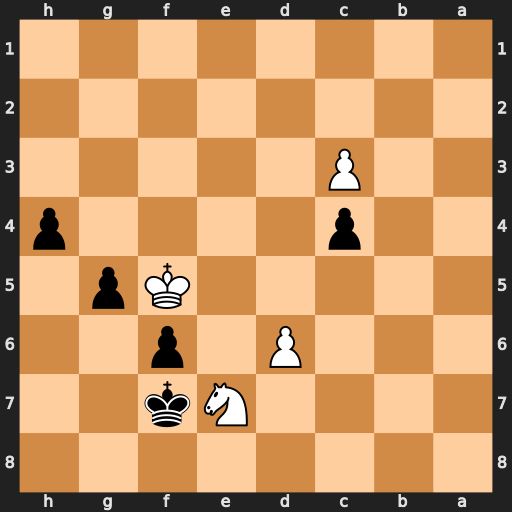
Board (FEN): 8/4Nk2/3P1p2/5Kp1/2p4p/2P5/8/8
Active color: b
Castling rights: -
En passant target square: -
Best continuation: h3 Ng6 h2